Question: I am trying to show last 35 days from the current day in a datepicker with a single table view. Rest of the dates should not be visible.
For example for 25-July-2014 the datepicker should be something like this.
'''
SUN MON TUE WED THU FRI SAT
21
22 23 24 25 26 27 28
29 30 1 2 3 4 5
6 7 8 9 10 11 12
13 14 15 16 17 18 19
20 21 22 23 24 25
'''
<URL>
I tried increasing the numRows in jquery-ui.js to 6, but it only adds rows with dates of next month and not of previous month, like this:

<URL>
Please help. Thanks !
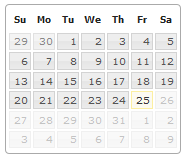
Answer: Finally got it. Thanks Palpatim for the idea of defaultDate.
Datepicker function:
'''
$(function() {
$( "#datepicker" ).datepicker({
minDate:"-34",
defaultDate: "-34d",
maxDate:"0",
showOtherMonths: true,
selectOtherMonths: true,
onSelect: function(date) {
alert(date);
}
});
});
'''
Made two changes in jquery-ui.js
1. Increased 'numRows' to 12.
2. Commented updateDatePicker to prevent any reset of datepicker. numRows = 12; //this._updateDatepicker(inst);
Then removed the unwanted rows as follows:
'''
function doTheMagic(){
$tr=$(".ui-datepicker-calendar tbody tr");
for(i=0;i<$tr.length;i++){
$f=0;
$($tr[i]).find("td").each(function(f){
if($(this).attr("class").indexOf("disabled")<0)
{
$f=1;
return false;
}
});
if($f==0)
$($tr[i]).remove();
}
$("td[class=' ui-datepicker-unselectable ui-state-disabled '], td[class=' ui-datepicker-week-end ui-datepicker-unselectable ui-state-disabled '], td[class=' ui-datepicker-week-end ui-datepicker-other-month ui-datepicker-unselectable ui-state-disabled '], td[class=' ui-datepicker-other-month ui-datepicker-unselectable ui-state-disabled ']").each(
function(){$(this).empty();}
);
}
'''
Just how I wanted:

Here's the <URL>